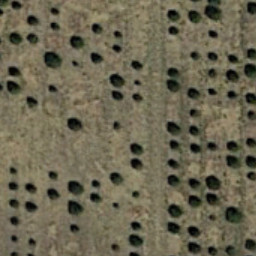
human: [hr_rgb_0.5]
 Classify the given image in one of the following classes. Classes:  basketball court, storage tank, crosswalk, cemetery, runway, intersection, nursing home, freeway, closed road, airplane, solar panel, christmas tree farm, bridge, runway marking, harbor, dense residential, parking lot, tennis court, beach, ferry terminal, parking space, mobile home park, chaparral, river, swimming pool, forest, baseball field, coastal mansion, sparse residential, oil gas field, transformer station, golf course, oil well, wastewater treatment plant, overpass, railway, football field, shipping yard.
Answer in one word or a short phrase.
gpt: christmas tree farm